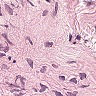
Metastatic tissue present: no